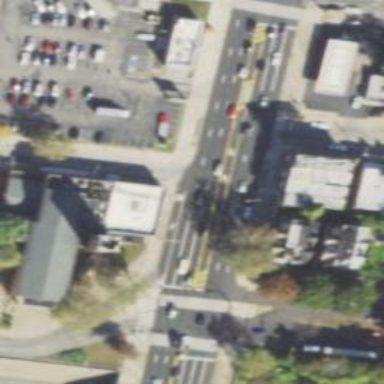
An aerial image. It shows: Unmarked road crossing.